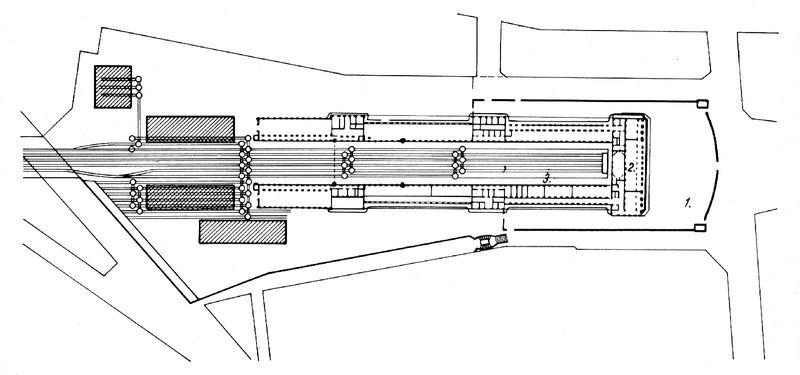
Titel: Gare de l´Est in Paris
Standort: Paris, Gare de l´Est (EU - F)
Schlagwörter: weiß, stadt, fenster, schwarz, skizze, strasse, säulen, tür, zeichnung, gebäude, haus, architektur, bild, brücke, kirche, wege, blatt, kreis, schiff, papier, ecke, türen, fläche, gelände, linien, platz, bank, treppe, zahlen, gerade, streifen, striche, halle, foto, straßen, punkte, eingang, eingänge, erker, kirch, münchen, dom, linie, druck, schraffur, schwarzweiß, buchstaben, strich, punkt, bahnhof, bleistift, entwurf, altar, hauptschiff, kathedrale, geometrisch, karte, öffnung, mauern, konstruktion, plan, gleise, schienen, grundriss, maßstab, bauplan, kriche, blei, maße, kopfbahnhof, sackbahnhof, stadtplanung, technisch, baugenehmigung, wegen, naß, zeichnunng, wartehalle, befestigungen, l, kathedral, 1, grundruss, 1., schaltplan